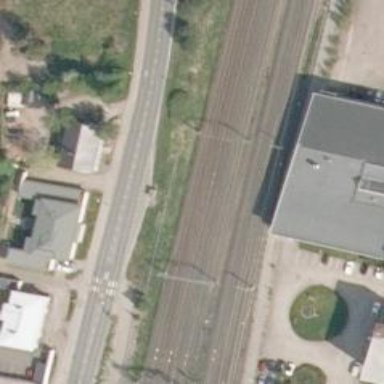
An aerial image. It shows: Railway with continuous electrified contact line.